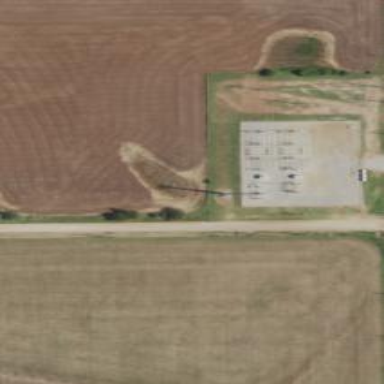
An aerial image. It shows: There is distribution substation enclosed by fence.